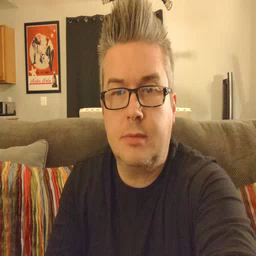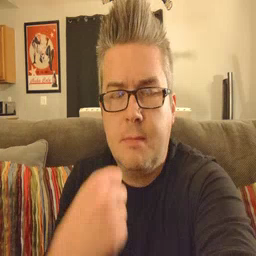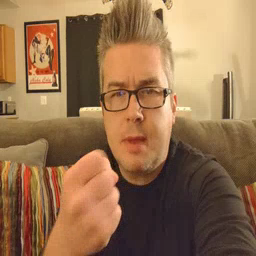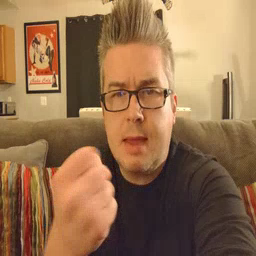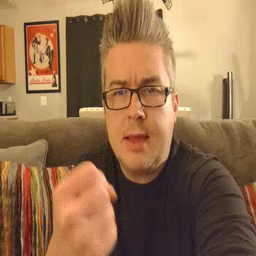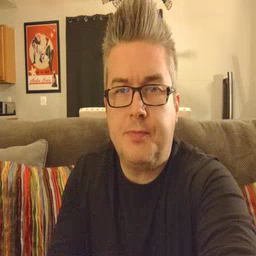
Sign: make